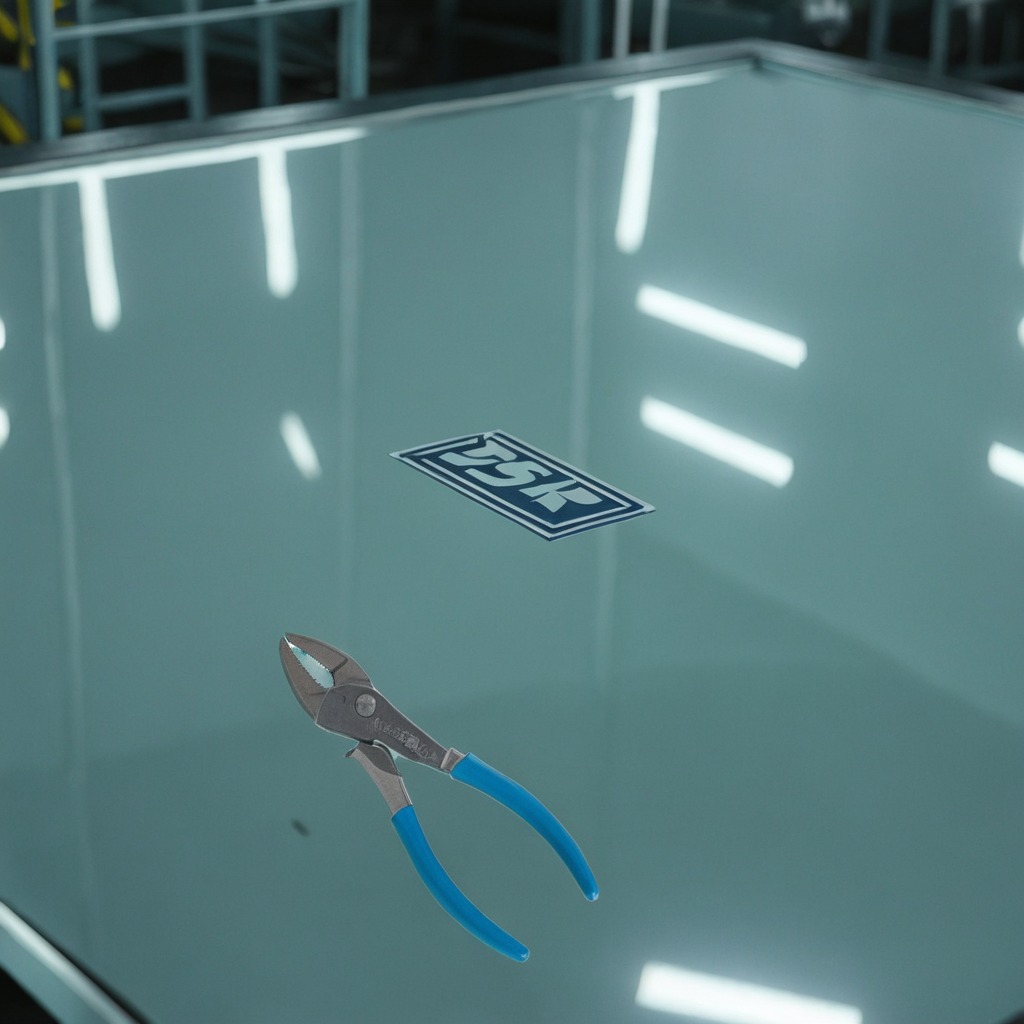
A plier is lying on the table.